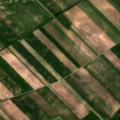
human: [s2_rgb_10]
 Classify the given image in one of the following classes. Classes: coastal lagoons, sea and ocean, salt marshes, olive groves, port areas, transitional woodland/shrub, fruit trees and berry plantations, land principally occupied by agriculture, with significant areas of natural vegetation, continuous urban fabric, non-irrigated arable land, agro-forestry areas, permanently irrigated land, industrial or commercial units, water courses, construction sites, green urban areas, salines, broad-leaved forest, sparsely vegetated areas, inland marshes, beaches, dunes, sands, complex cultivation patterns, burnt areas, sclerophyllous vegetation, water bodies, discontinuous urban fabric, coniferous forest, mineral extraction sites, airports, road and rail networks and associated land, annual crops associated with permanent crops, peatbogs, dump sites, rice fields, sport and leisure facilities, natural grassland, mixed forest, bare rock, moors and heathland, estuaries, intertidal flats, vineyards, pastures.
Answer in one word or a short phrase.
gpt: non-irrigated arable land, land principally occupied by agriculture, with significant areas of natural vegetation